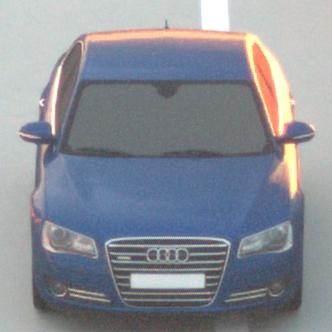
Make: Audi
Model: A8 D4
Model produced from: 2009
Model produced until: 2017
Doors: 4
Color: blue
Road condition: dry road
Daytime: sunrise or sunset
Contrast: medium contrast